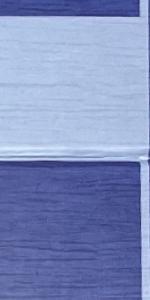
Label: Empty